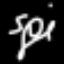
Label: squiggle